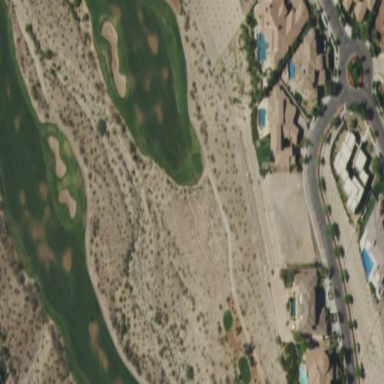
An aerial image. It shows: Area with grass used as rough in golf course.